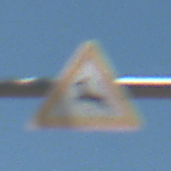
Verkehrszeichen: WildwechselRechts
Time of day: Midday
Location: Outdoor (Nature)
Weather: Clear
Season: NotSpecified
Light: Natural